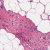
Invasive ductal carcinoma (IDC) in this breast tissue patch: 0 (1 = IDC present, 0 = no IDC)